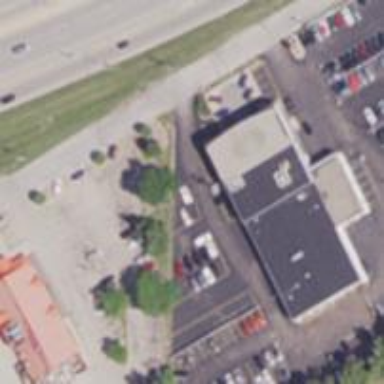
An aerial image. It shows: Building housing car shop.